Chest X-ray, PA view. Patient: 46 years old, sex F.
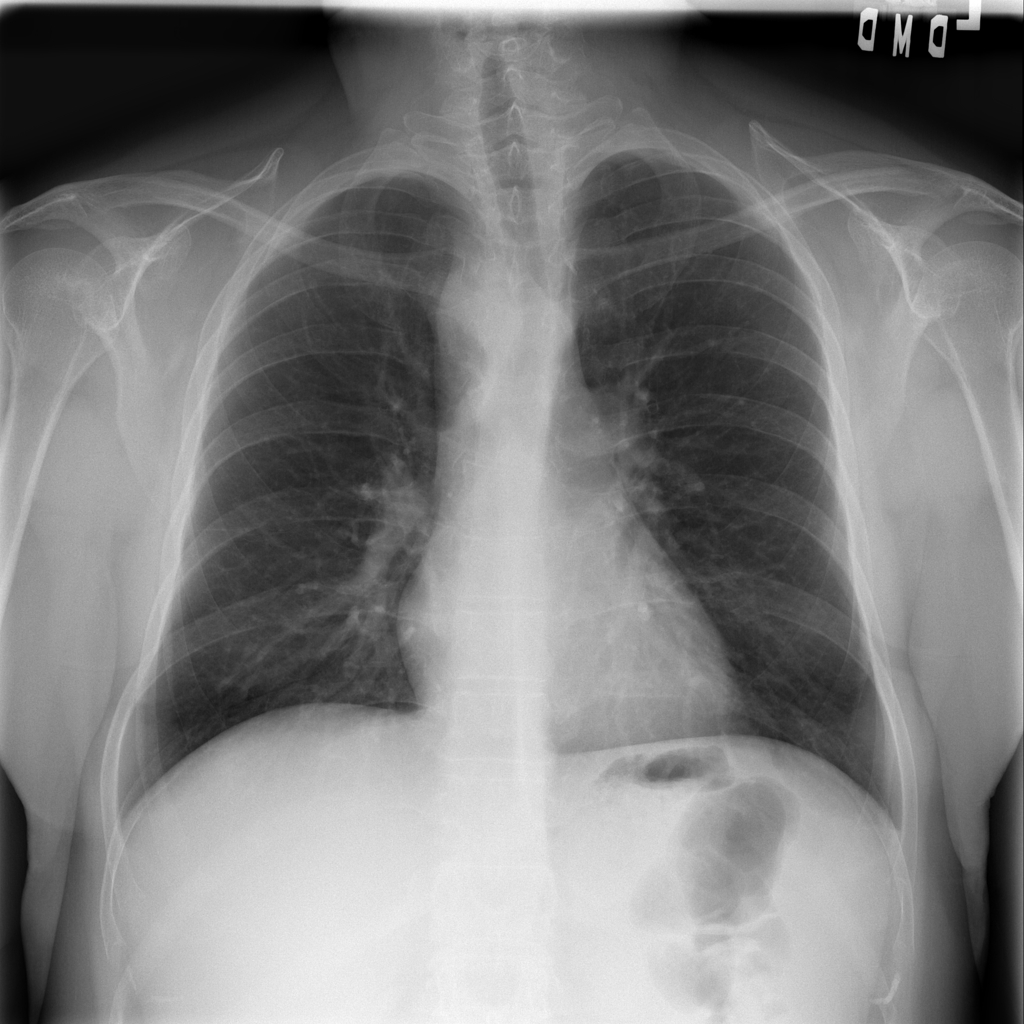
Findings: No Finding